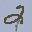
Label: 2